You are looking at the short-time Fourier spectrogram of a bearing's acceleration signal. Determine the bearing's health state. Answer with exactly one of: normal, inner_race, outer_race, ball.
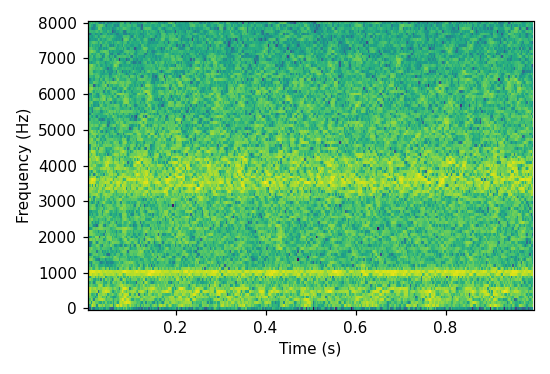
Answer: normal